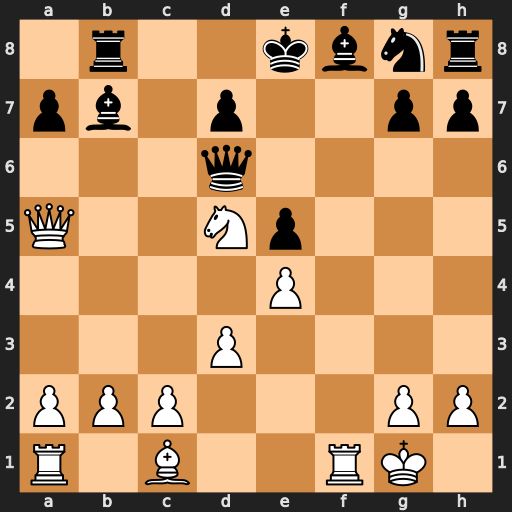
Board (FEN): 1r2kbnr/pb1p2pp/3q4/Q2Np3/4P3/3P4/PPP3PP/R1B2RK1
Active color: w
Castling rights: k
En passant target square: -
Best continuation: Nc7+ Ke7 Be3